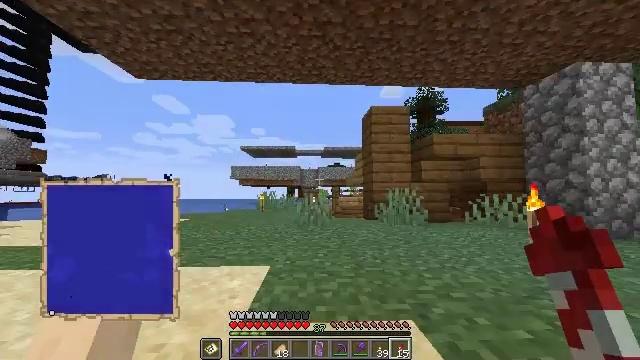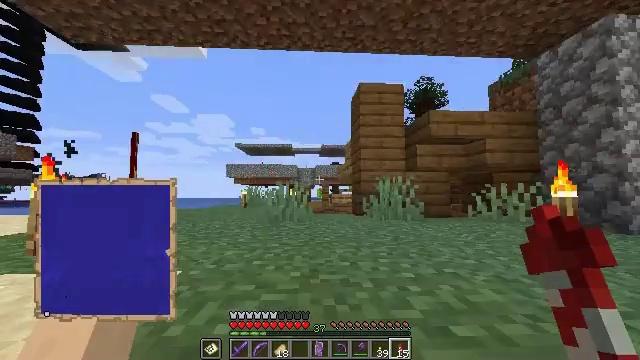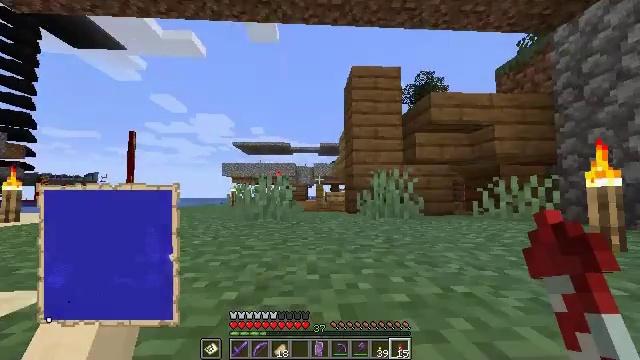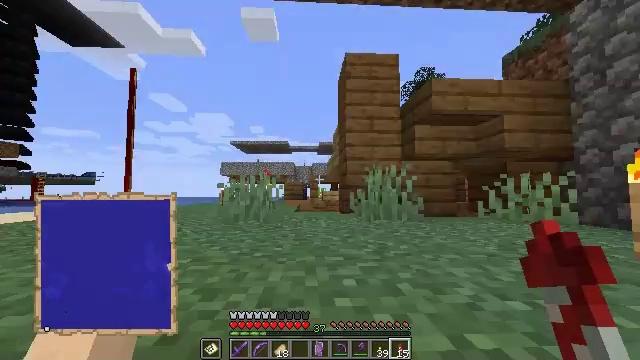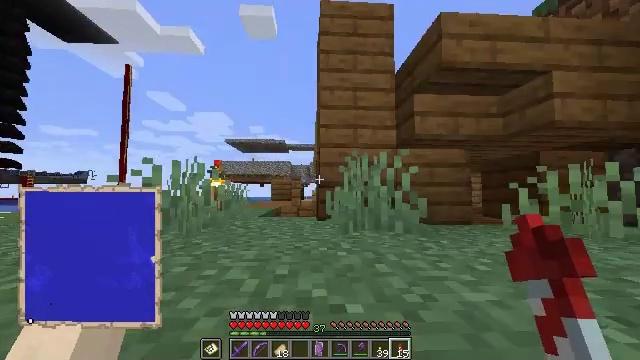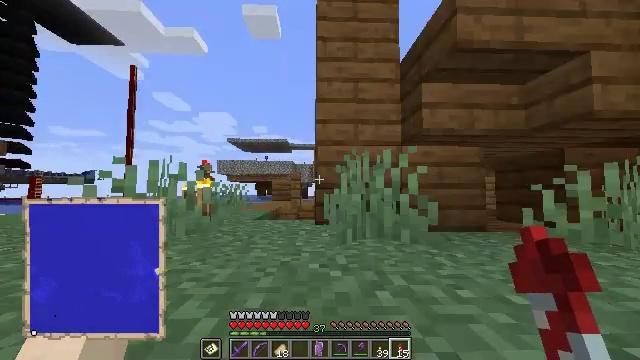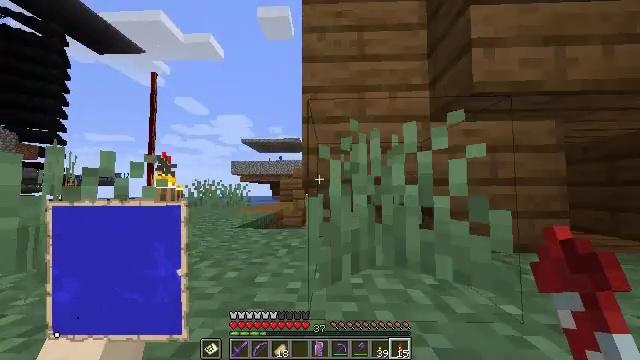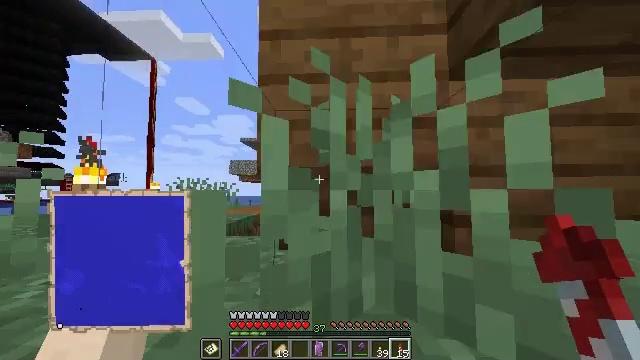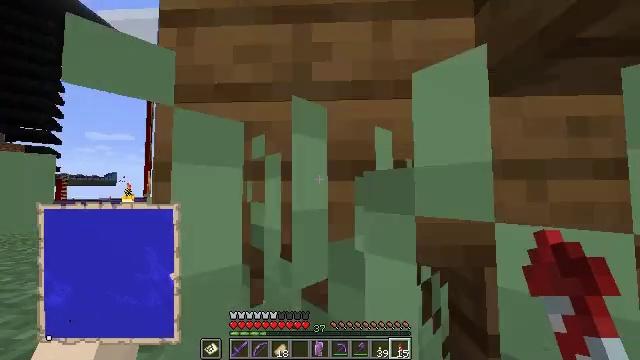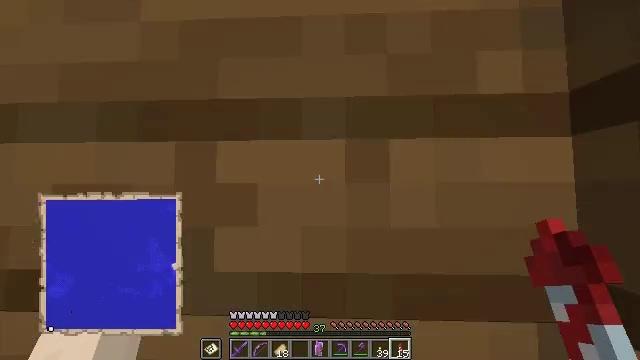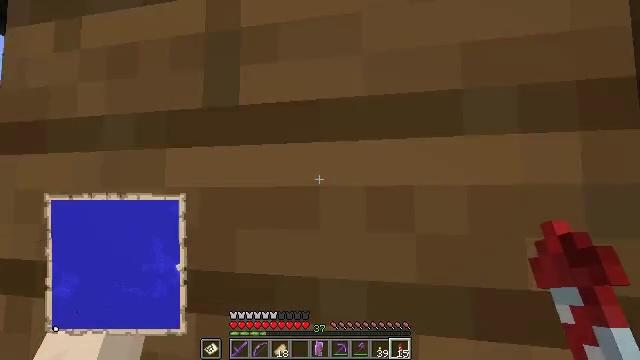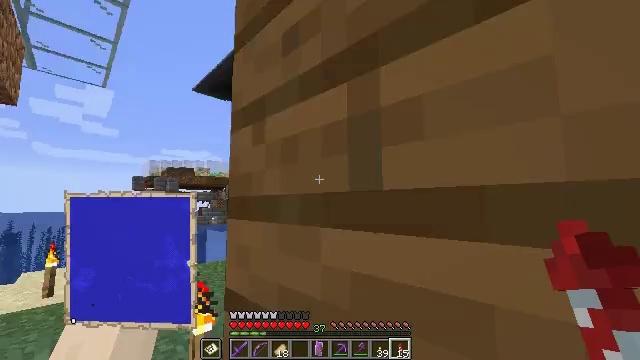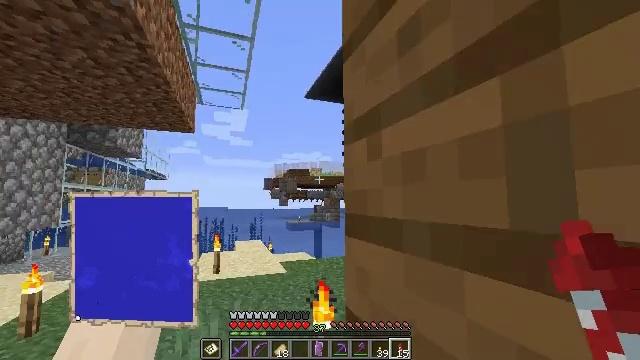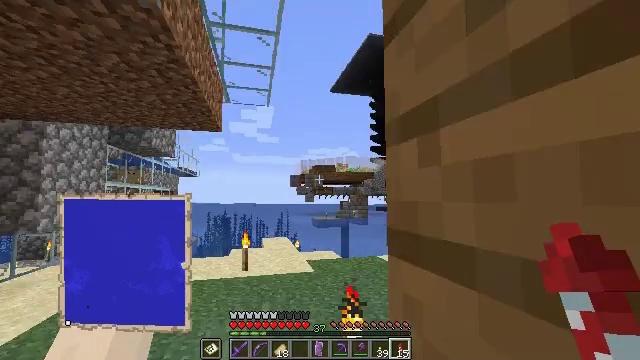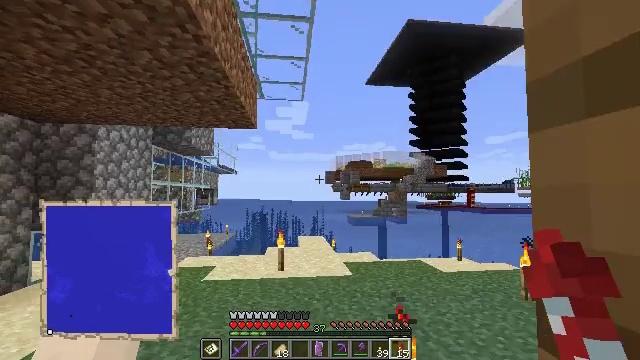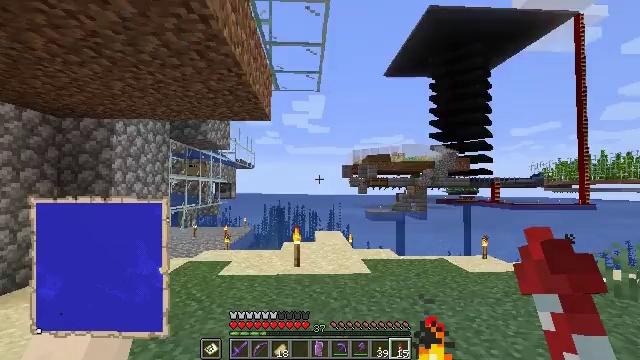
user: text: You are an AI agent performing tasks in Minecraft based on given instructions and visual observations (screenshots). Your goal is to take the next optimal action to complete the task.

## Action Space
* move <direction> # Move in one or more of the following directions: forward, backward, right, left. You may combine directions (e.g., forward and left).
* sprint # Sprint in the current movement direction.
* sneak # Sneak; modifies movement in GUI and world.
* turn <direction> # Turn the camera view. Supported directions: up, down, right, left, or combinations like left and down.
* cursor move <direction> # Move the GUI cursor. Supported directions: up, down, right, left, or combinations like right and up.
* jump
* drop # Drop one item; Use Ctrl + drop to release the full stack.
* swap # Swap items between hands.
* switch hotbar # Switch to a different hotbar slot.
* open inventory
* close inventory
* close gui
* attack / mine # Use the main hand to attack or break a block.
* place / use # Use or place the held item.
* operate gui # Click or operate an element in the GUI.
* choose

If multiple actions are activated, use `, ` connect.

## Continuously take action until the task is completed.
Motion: motion action
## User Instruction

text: Create a filled map at the crafting station.
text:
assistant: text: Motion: move forward, sprint
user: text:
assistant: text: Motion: move forward, sprint
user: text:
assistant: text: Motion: move forward, sprint
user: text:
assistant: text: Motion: move forward, sprint
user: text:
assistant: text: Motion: move forward, sprint, turn left
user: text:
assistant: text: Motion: move forward, sprint, turn left
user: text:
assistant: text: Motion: move forward, sprint
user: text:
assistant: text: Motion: move forward, sprint
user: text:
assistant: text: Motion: move forward, sprint
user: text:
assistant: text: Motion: move forward, sprint, turn left
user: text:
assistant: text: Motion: move forward, sprint, turn left and up
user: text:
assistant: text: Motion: move forward, sprint, turn left
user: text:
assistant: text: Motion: move forward, sprint, turn left
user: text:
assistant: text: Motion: move forward, sprint, turn left
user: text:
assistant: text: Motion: move forward, sprint, turn left and down
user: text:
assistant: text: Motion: move forward, sprint, turn left
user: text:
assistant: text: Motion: move forward, sprint, turn left and down
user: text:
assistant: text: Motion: move forward, sprint, turn left and down
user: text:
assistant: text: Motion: move forward, sprint
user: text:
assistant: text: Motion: move forward, sprint
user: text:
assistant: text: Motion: move forward, sprint, turn right
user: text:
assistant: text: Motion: move forward, sprint, turn right and down
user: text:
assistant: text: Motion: move forward, sprint, turn right and down
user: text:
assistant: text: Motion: move forward, sprint, turn right and down
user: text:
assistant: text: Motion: move forward, sprint, turn right
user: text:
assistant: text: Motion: move forward, sprint, turn right and up
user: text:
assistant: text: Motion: move forward, sprint, turn right
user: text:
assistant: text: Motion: move forward, sprint
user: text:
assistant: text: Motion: move forward, sprint
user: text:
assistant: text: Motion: move forward, sprint